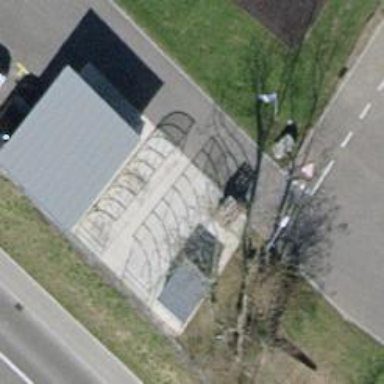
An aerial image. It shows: Bicycle parking area.